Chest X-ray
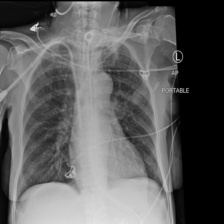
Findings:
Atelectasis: negative
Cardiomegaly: negative
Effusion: negative
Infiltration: negative
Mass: negative
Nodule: negative
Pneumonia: negative
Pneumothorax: negative
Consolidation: negative
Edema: negative
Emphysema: negative
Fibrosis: negative
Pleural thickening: negative
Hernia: negative